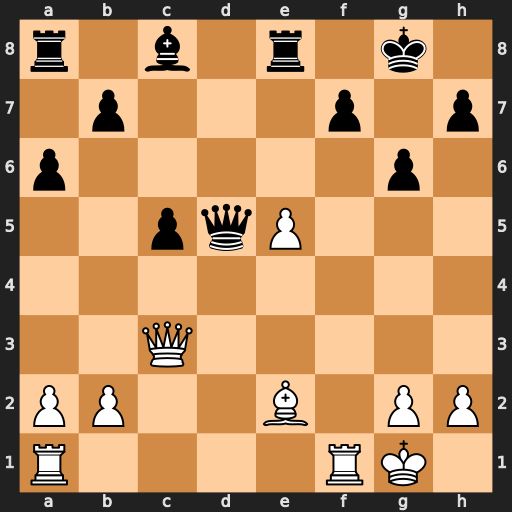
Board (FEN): r1b1r1k1/1p3p1p/p5p1/2pqP3/8/2Q5/PP2B1PP/R4RK1
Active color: w
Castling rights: -
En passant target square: -
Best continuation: Bc4 Qd4+ Qxd4 cxd4 Bxf7+